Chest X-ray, PA view. Patient: 57 years old, sex M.
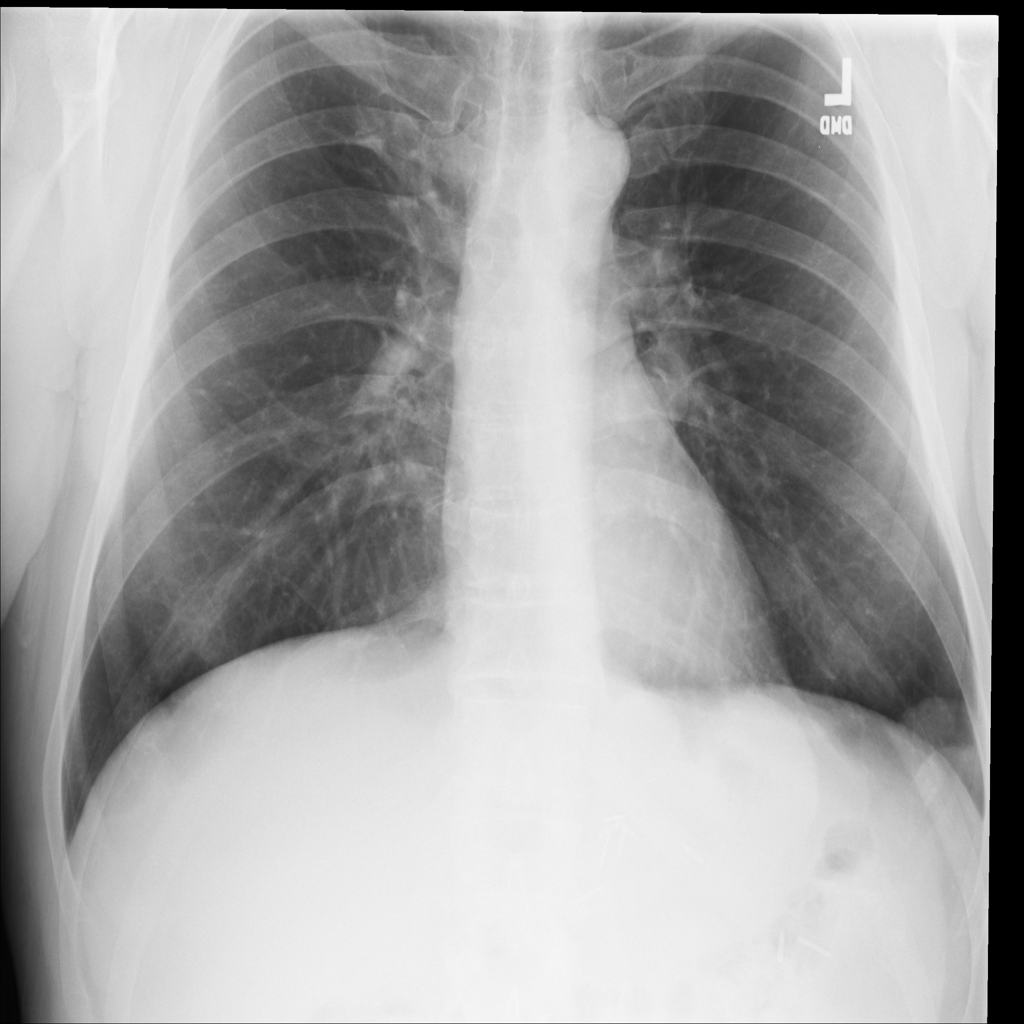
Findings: Mass